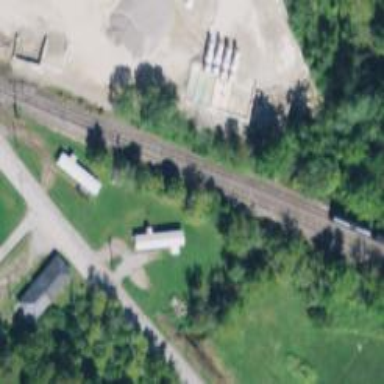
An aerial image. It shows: Railway siding with rails.